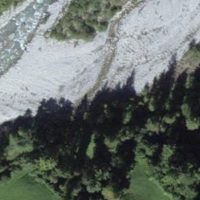
EUNIS habitat code: 44
Species observed at this site:
Tussilago farfara